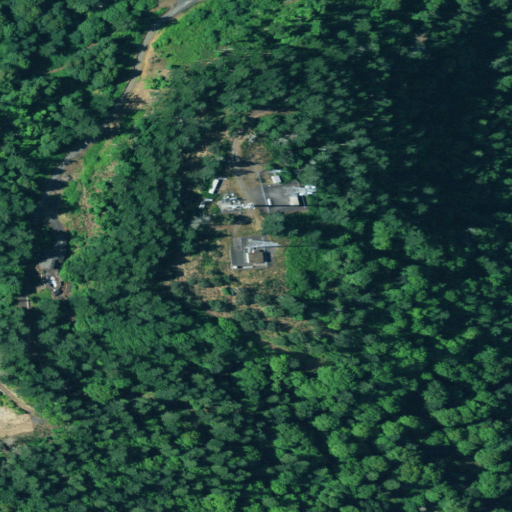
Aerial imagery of mountain in Oregon named Spores Point containing evergreen forest, mixed forest, shrub, deciduous forest, open development, low intensity development, and medium intensity development